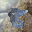
Label: 8